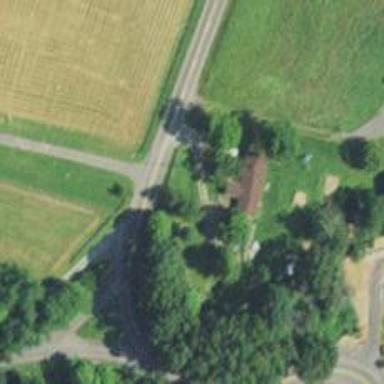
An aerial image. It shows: Driveway.